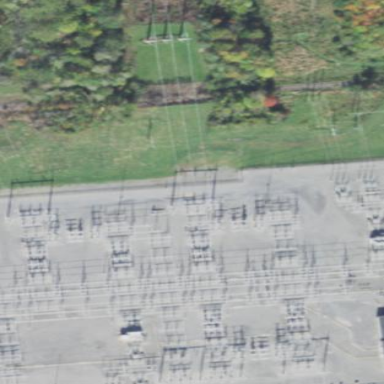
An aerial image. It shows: Substation surrounded by fence.